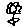
Label: flower